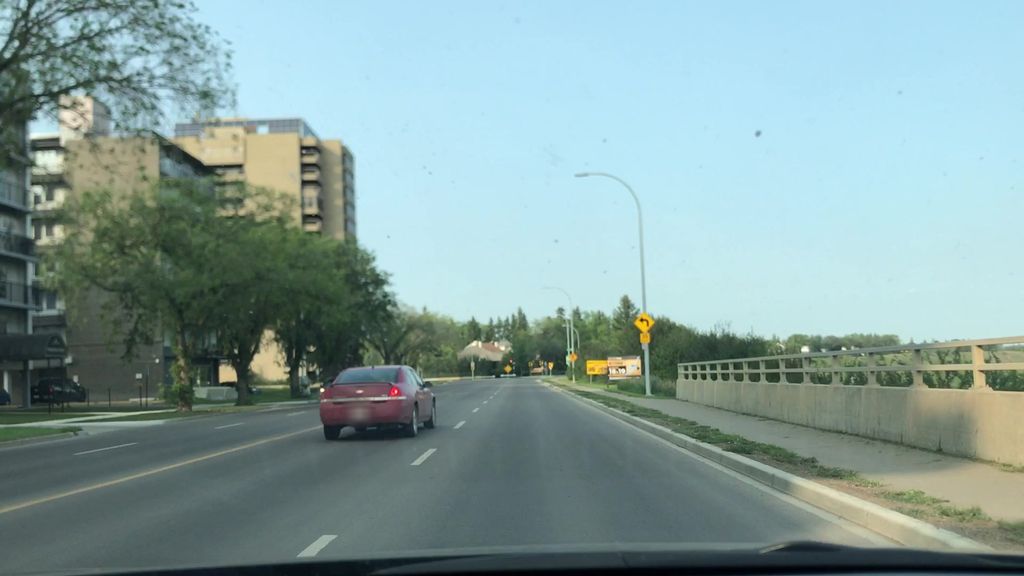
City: edmonton